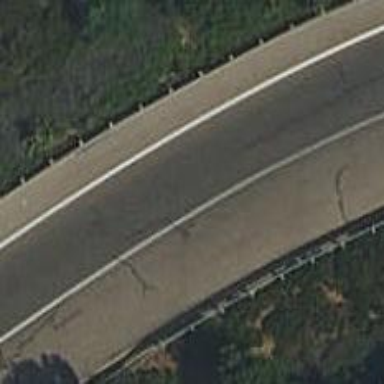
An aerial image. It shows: Asphalt motorway link.